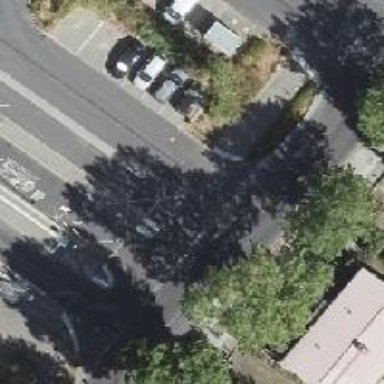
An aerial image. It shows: Unmarked crossing on the road.